Field crop: tomato
Growth stage: 1
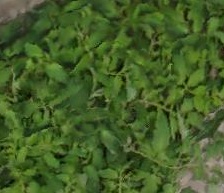
Species: tomato